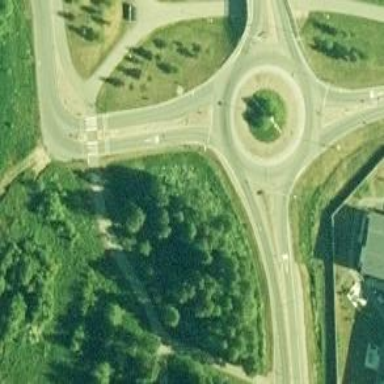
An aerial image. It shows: Secondary road with asphalt surface leading to roundabout.